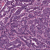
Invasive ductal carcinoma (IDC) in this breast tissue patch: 1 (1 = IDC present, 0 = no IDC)